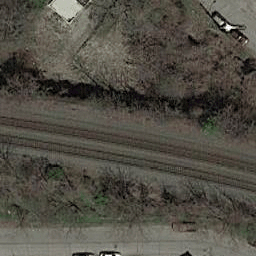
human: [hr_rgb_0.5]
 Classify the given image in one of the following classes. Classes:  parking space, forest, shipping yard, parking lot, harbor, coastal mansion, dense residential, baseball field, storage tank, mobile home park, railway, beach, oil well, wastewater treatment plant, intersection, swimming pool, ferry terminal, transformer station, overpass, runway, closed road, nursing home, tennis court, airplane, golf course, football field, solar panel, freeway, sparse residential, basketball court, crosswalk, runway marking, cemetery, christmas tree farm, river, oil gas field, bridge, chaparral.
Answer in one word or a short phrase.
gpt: railway